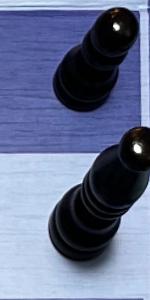
Label: Bishop_Black